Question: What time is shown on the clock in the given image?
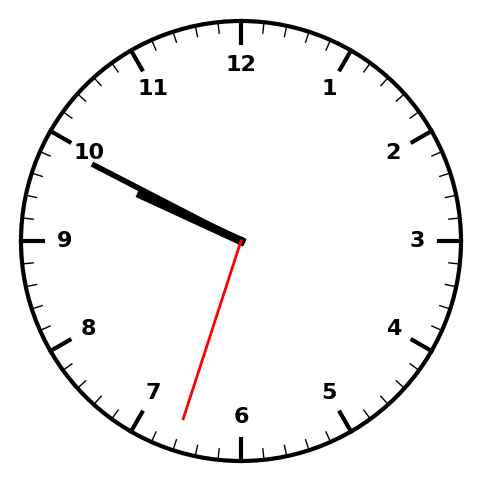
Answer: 09:49:33